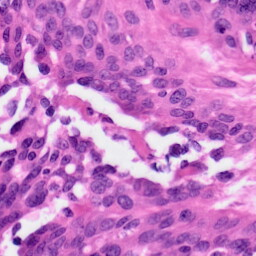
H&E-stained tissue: Ovarian